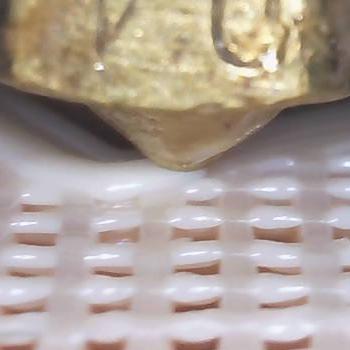
Flow rate: 300%